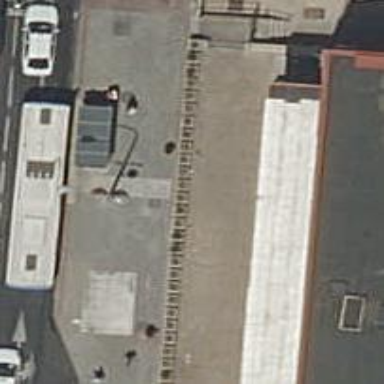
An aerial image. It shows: Bus stop with shelter. It is platform for public transport.